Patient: sex F, age 34
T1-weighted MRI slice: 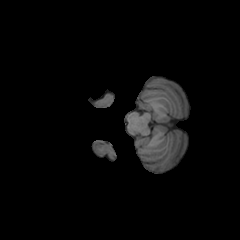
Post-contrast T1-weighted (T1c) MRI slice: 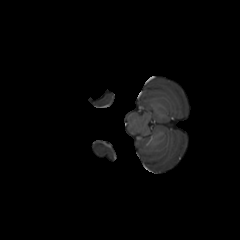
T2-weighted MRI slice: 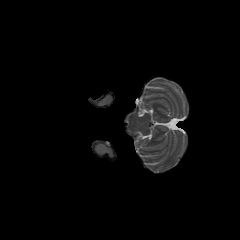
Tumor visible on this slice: no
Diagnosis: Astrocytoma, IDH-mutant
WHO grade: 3